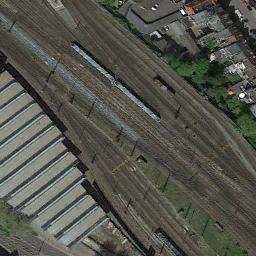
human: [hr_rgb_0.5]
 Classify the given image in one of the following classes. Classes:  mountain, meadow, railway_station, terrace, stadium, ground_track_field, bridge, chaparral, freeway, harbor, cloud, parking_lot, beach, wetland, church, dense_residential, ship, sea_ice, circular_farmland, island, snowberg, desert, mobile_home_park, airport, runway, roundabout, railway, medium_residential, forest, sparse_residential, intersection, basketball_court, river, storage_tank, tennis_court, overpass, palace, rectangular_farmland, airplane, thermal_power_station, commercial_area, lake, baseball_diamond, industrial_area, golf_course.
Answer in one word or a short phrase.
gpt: railway